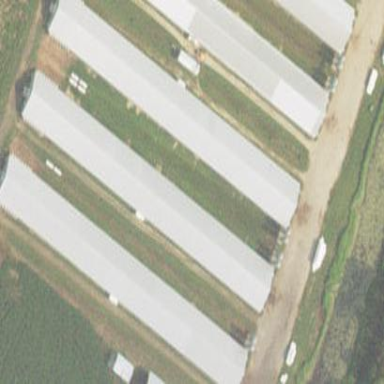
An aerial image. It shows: Chicken barns building.